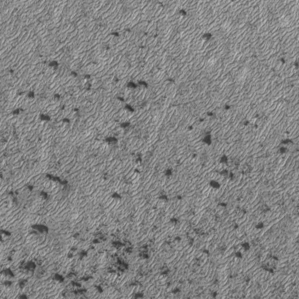
Label: frost